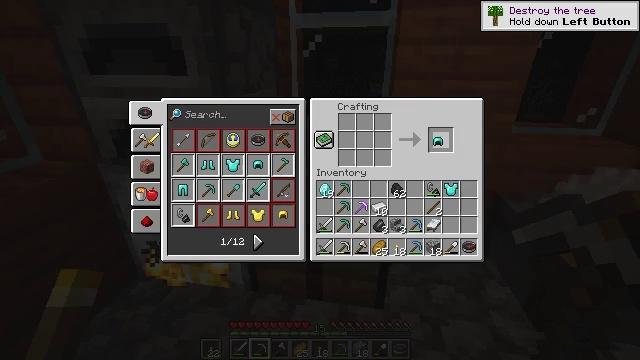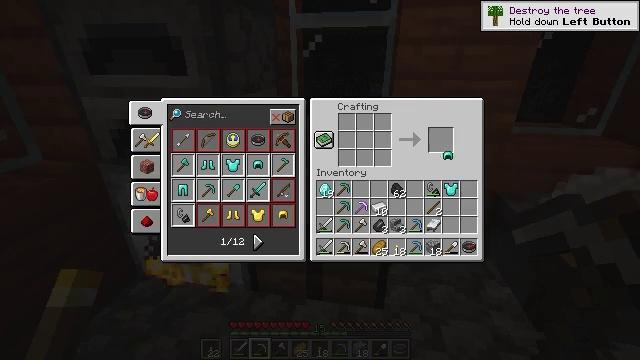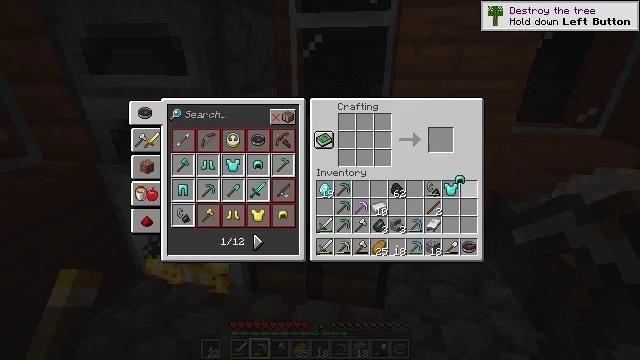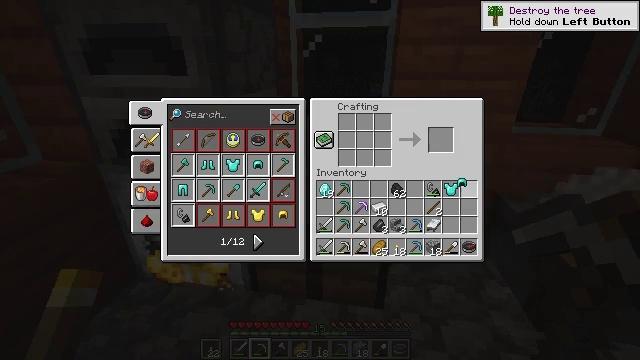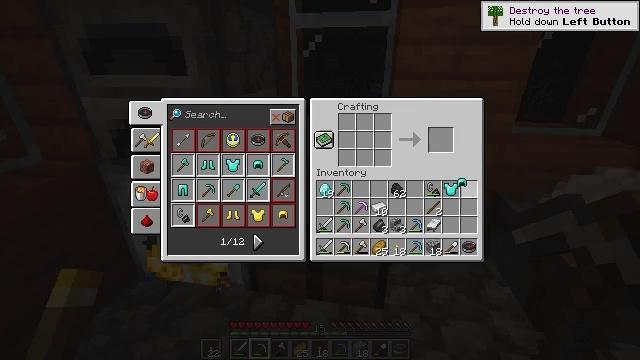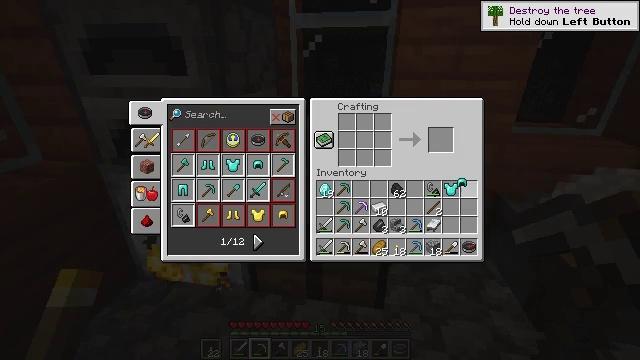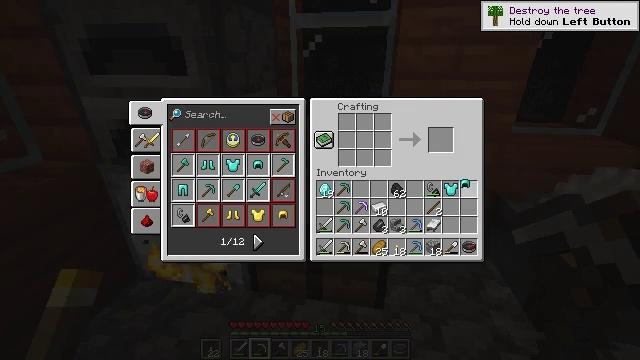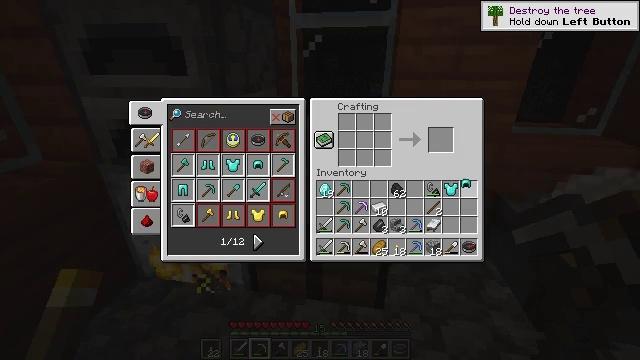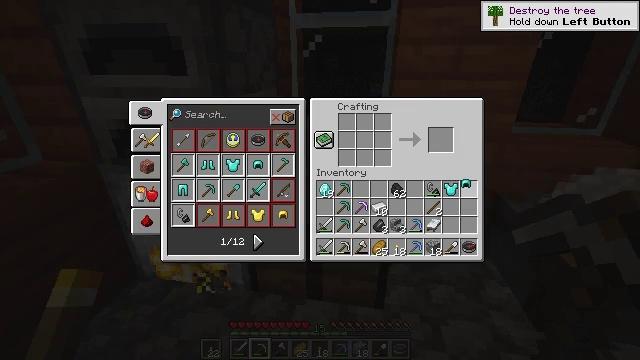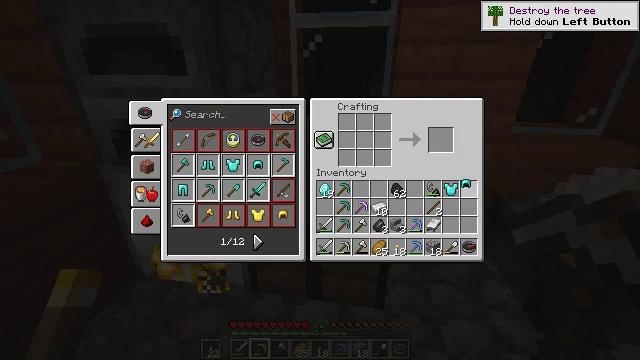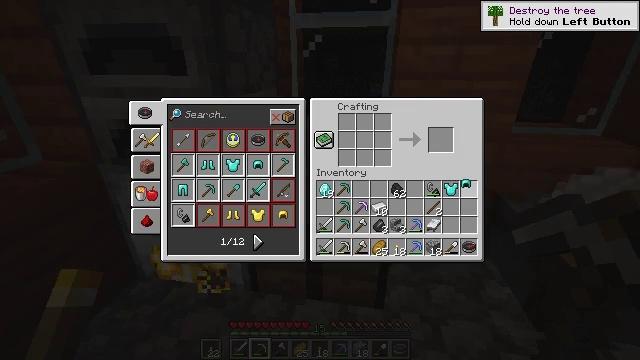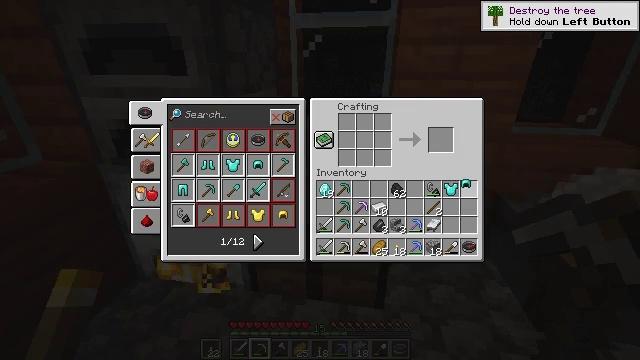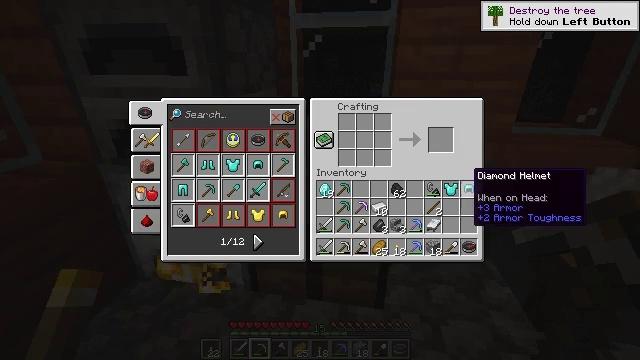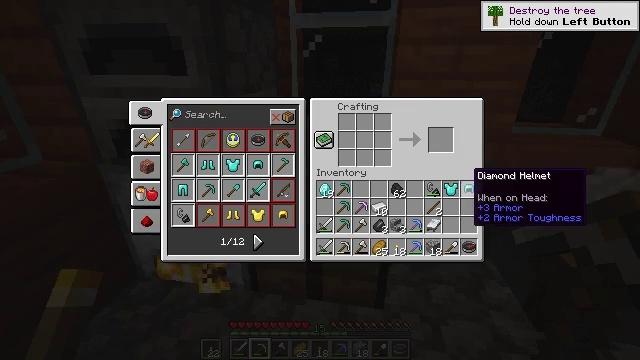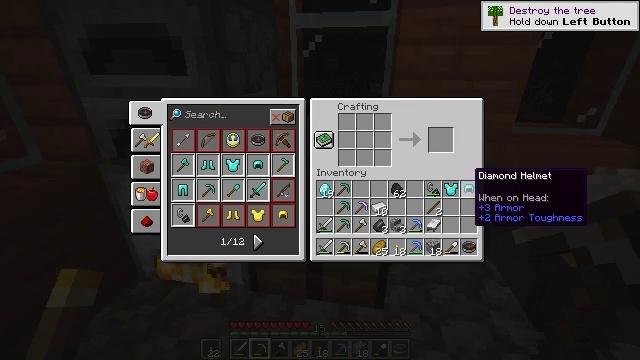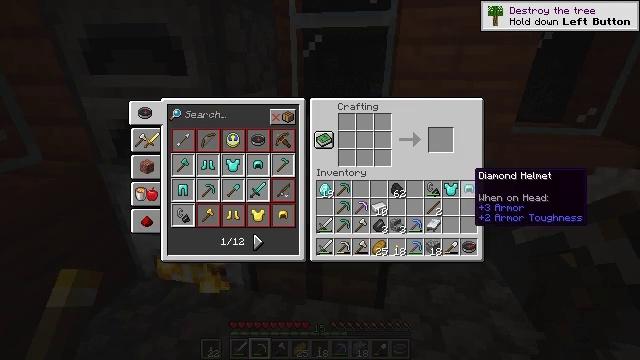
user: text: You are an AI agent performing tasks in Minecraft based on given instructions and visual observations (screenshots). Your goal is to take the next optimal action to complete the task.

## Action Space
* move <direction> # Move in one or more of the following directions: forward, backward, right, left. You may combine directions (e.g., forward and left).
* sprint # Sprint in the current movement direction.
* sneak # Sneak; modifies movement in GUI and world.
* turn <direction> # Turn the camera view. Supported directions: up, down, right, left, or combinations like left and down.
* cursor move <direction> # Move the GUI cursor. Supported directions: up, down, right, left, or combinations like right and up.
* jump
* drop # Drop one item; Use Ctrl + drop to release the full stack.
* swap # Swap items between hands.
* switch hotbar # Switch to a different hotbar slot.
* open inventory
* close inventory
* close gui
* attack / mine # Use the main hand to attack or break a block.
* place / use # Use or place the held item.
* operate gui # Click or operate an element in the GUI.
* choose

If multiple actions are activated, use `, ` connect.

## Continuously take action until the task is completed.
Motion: motion action
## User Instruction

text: Open a crafting table to make diamond leggings.
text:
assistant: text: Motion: cursor move right and down, open gui
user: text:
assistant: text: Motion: cursor move right and down
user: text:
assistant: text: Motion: no_op
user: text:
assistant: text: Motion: no_op
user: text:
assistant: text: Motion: no_op
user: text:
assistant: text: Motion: no_op
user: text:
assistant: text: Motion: no_op
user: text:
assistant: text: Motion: operate gui
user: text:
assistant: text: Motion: operate gui
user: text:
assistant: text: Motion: operate gui
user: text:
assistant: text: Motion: operate gui
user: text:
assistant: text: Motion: no_op
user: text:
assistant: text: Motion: no_op
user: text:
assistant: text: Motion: no_op
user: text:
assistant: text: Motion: no_op
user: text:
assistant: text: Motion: no_op
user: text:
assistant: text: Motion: no_op
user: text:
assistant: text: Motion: cursor move left
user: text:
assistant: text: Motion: cursor move left
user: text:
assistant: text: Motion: cursor move left and up
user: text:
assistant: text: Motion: cursor move left
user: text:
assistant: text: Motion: no_op
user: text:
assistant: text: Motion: no_op
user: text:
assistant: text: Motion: no_op
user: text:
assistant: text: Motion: no_op
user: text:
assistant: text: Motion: no_op
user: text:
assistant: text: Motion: no_op
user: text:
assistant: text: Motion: cursor move left
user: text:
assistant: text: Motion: cursor move left and down
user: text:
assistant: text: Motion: no_op